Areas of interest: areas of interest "Scientific Research Institution"
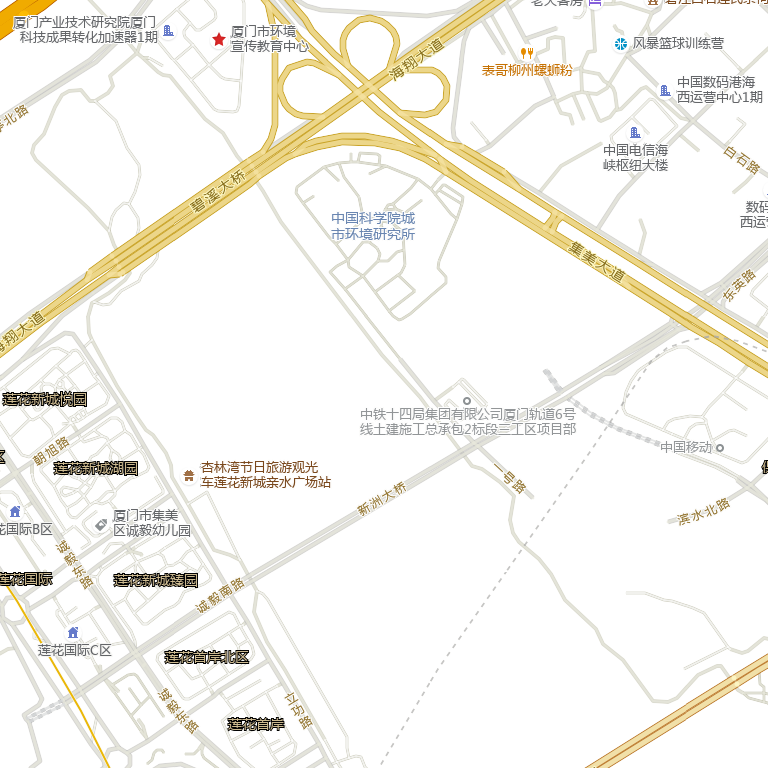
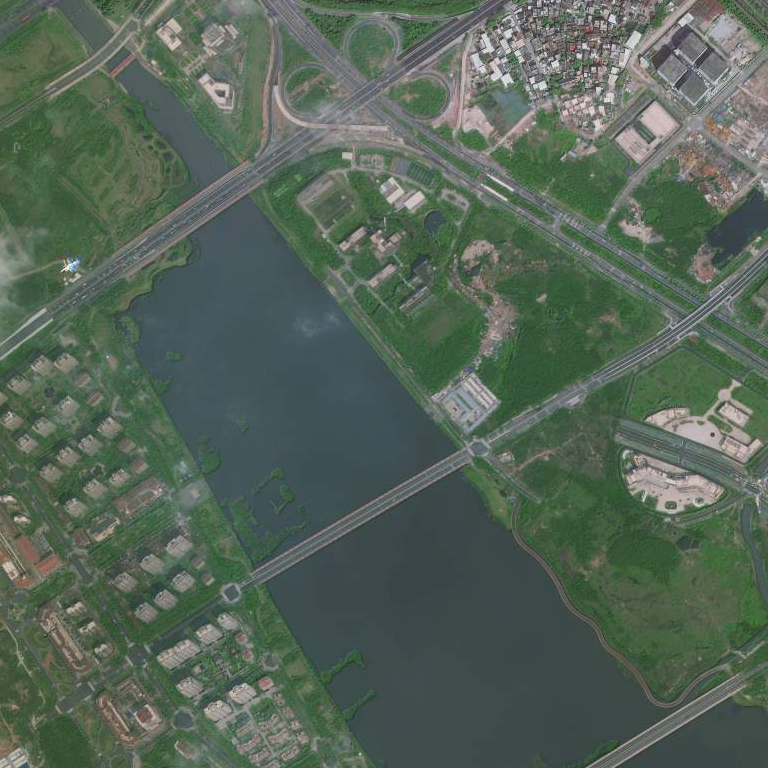